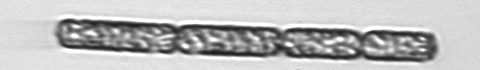
Label: Dactyliosolen_fragilissimus